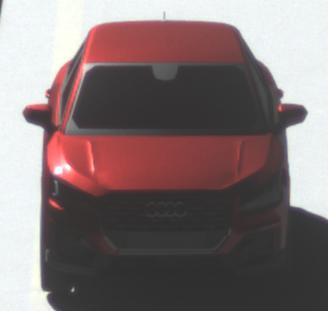
Make: Audi
Model: Q2
Model produced from: 2016
Model produced until: 2020
Doors: 5
Color: red
Road condition: dry road
Daytime: midday
Contrast: high contrast